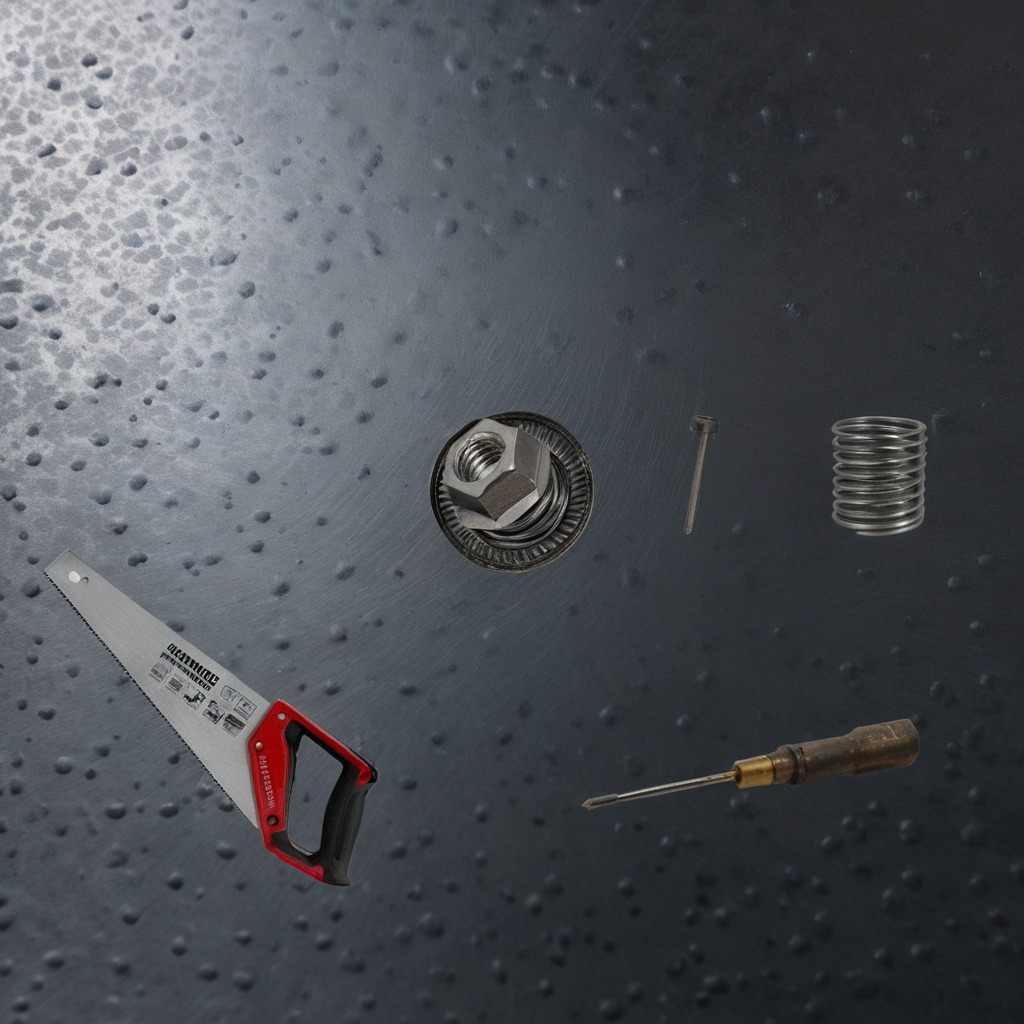
An iron nail, a coiled metal spring, a handheld metal saw, a screwdriver, and a metal nut are lying on the cold steel table in a mining workshop.